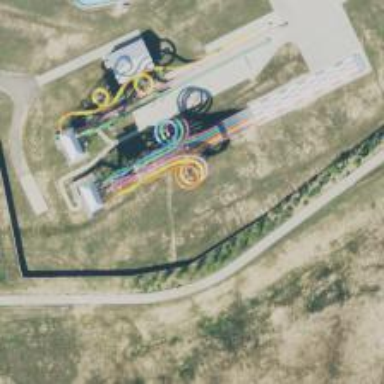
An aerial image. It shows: Water slide attraction.